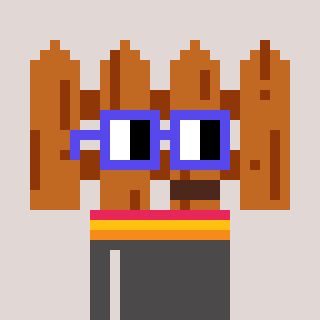
a pixel art character with square blue glasses, a fence-shaped head and a grayscale-colored body on a warm background